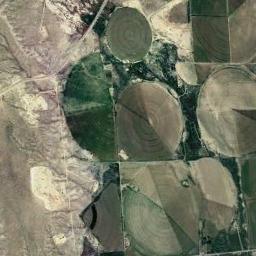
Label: circular_farmland